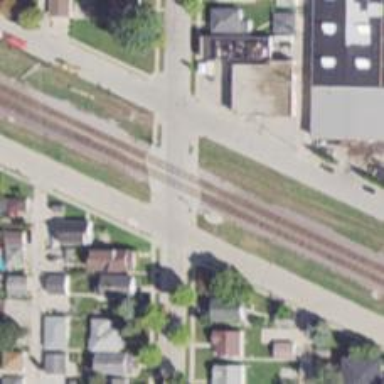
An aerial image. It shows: Railway crossing.